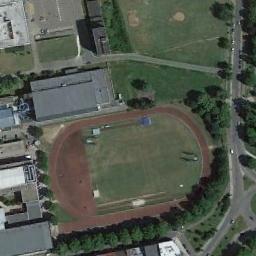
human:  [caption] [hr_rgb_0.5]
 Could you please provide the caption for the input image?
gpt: There are many trees near the ground track field .

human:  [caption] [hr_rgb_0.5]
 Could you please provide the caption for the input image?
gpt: Track and field are built on the lawn, Next to residential areas and vegetation .

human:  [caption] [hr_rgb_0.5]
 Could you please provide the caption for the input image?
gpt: The ground track field is on a lawn and is surrounded by some trees and buildings arranged neatly .

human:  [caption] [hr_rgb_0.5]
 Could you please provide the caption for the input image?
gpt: There is a track field in the lower left corner .

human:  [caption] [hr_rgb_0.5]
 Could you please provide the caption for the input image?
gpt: There are some buildings beside the ground track field with a red track .